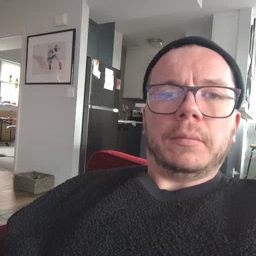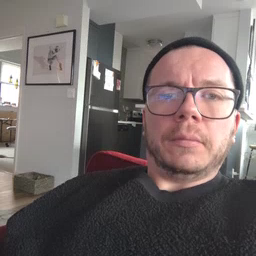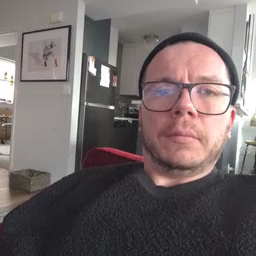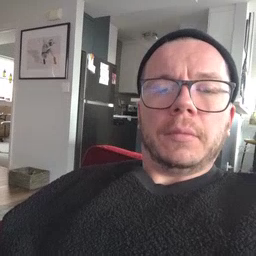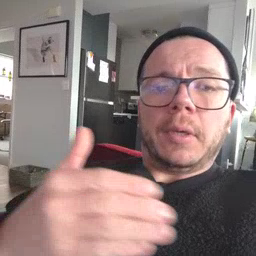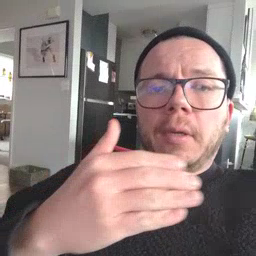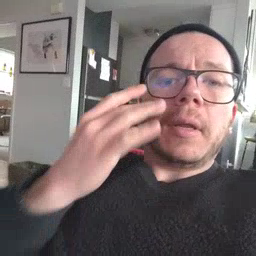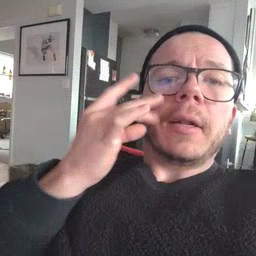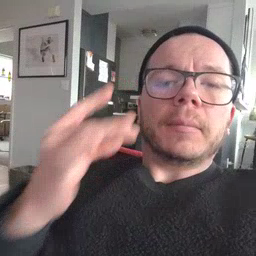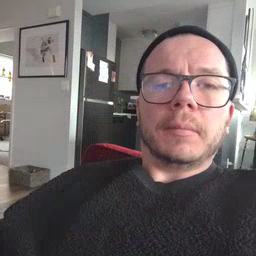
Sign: kitty